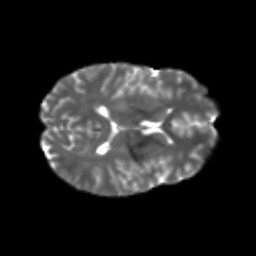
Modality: T2w
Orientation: axial
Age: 20
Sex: female
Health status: healthy
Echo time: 0.074 s